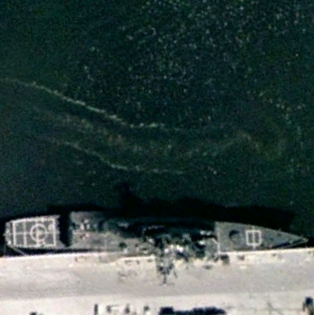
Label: cruiser